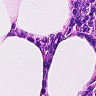
Metastatic tissue present: no